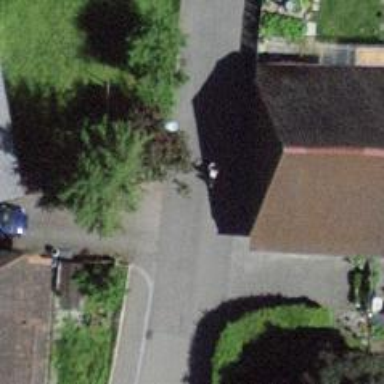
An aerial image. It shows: Post box is visible.